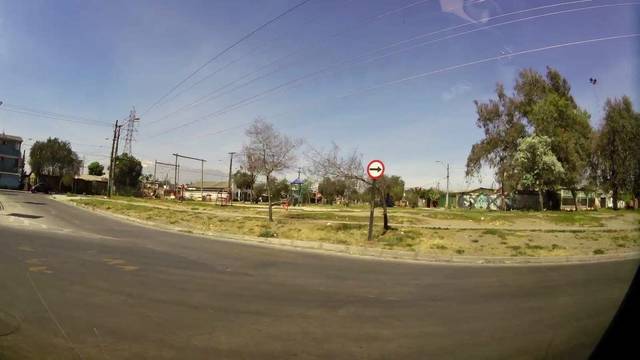
Region: Chile
Coordinates: -33.525, -70.699